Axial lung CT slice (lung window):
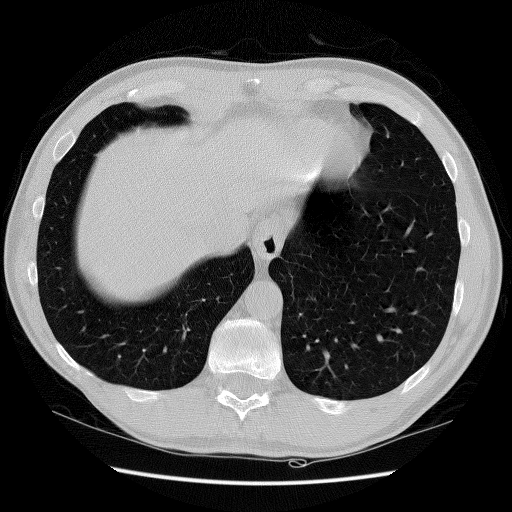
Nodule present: no